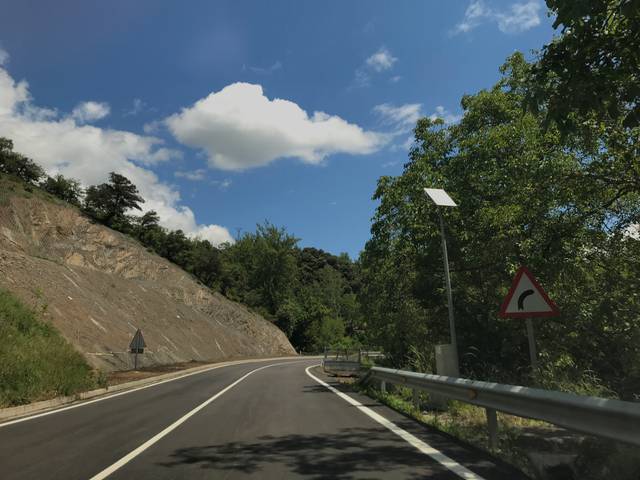
Region: Spain
Coordinates: 43.148, -4.703